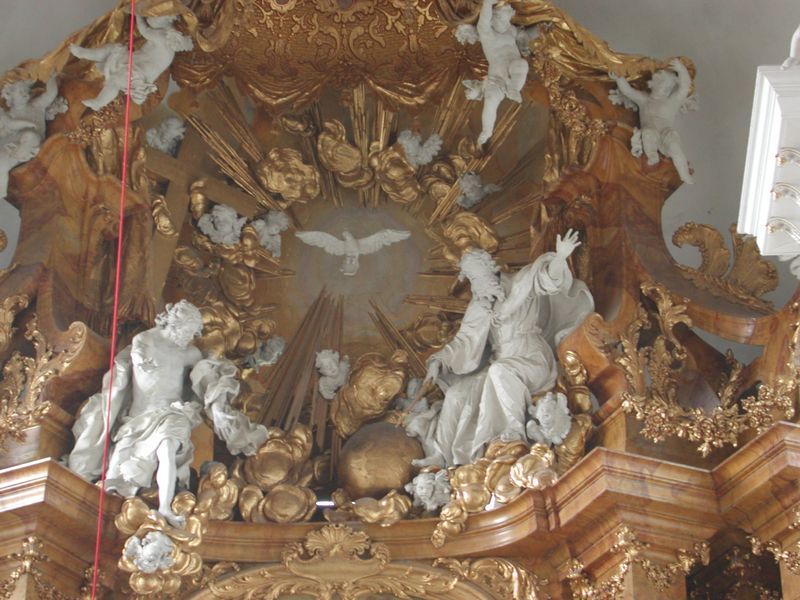
Titel: Hochaltar der Klosterkirche Diessen am Ammersee
Künstler: Francois Cuvillés
Standort: Dießen am Ammersee, St. Mariä Himmelfahrt (EU - D - Bayern)
Schlagwörter: gott, himmel, vogel, weiß, wolken, menschen, marmor, männer, rot, barock, sockel, taube, erde, kirche, sonne, gold, gewänder, engel, ranken, skulptur, statue, flattern, wehen, stuck, faden, dom, strahlen, kugel, kunst, altar, girlanden, gesims, skulpturen, jesus, mythos, stachel, baldachin, putten, mythen, geist, got, skultpuren, barrock, dreifaltigkeit, prächtig, prunkvoll, heiliger geist, münner, puten, stuk, dreieinigkeit, skulpturn, gaist, flügelgirlande